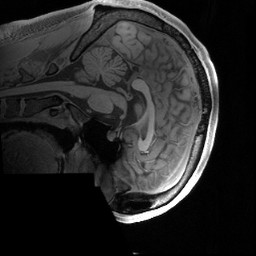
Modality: T1w
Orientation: sagittal
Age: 21
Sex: male
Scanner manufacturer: siemens
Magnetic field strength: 3 T
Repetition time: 2.4 s
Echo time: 0.00224 s